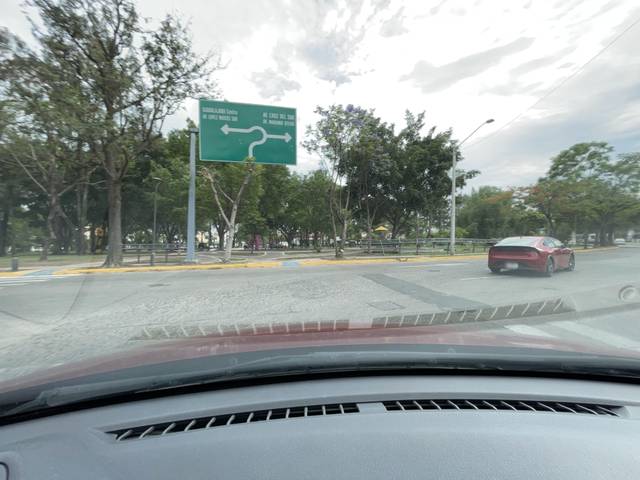
Region: Mexico
Coordinates: 20.648, -103.39